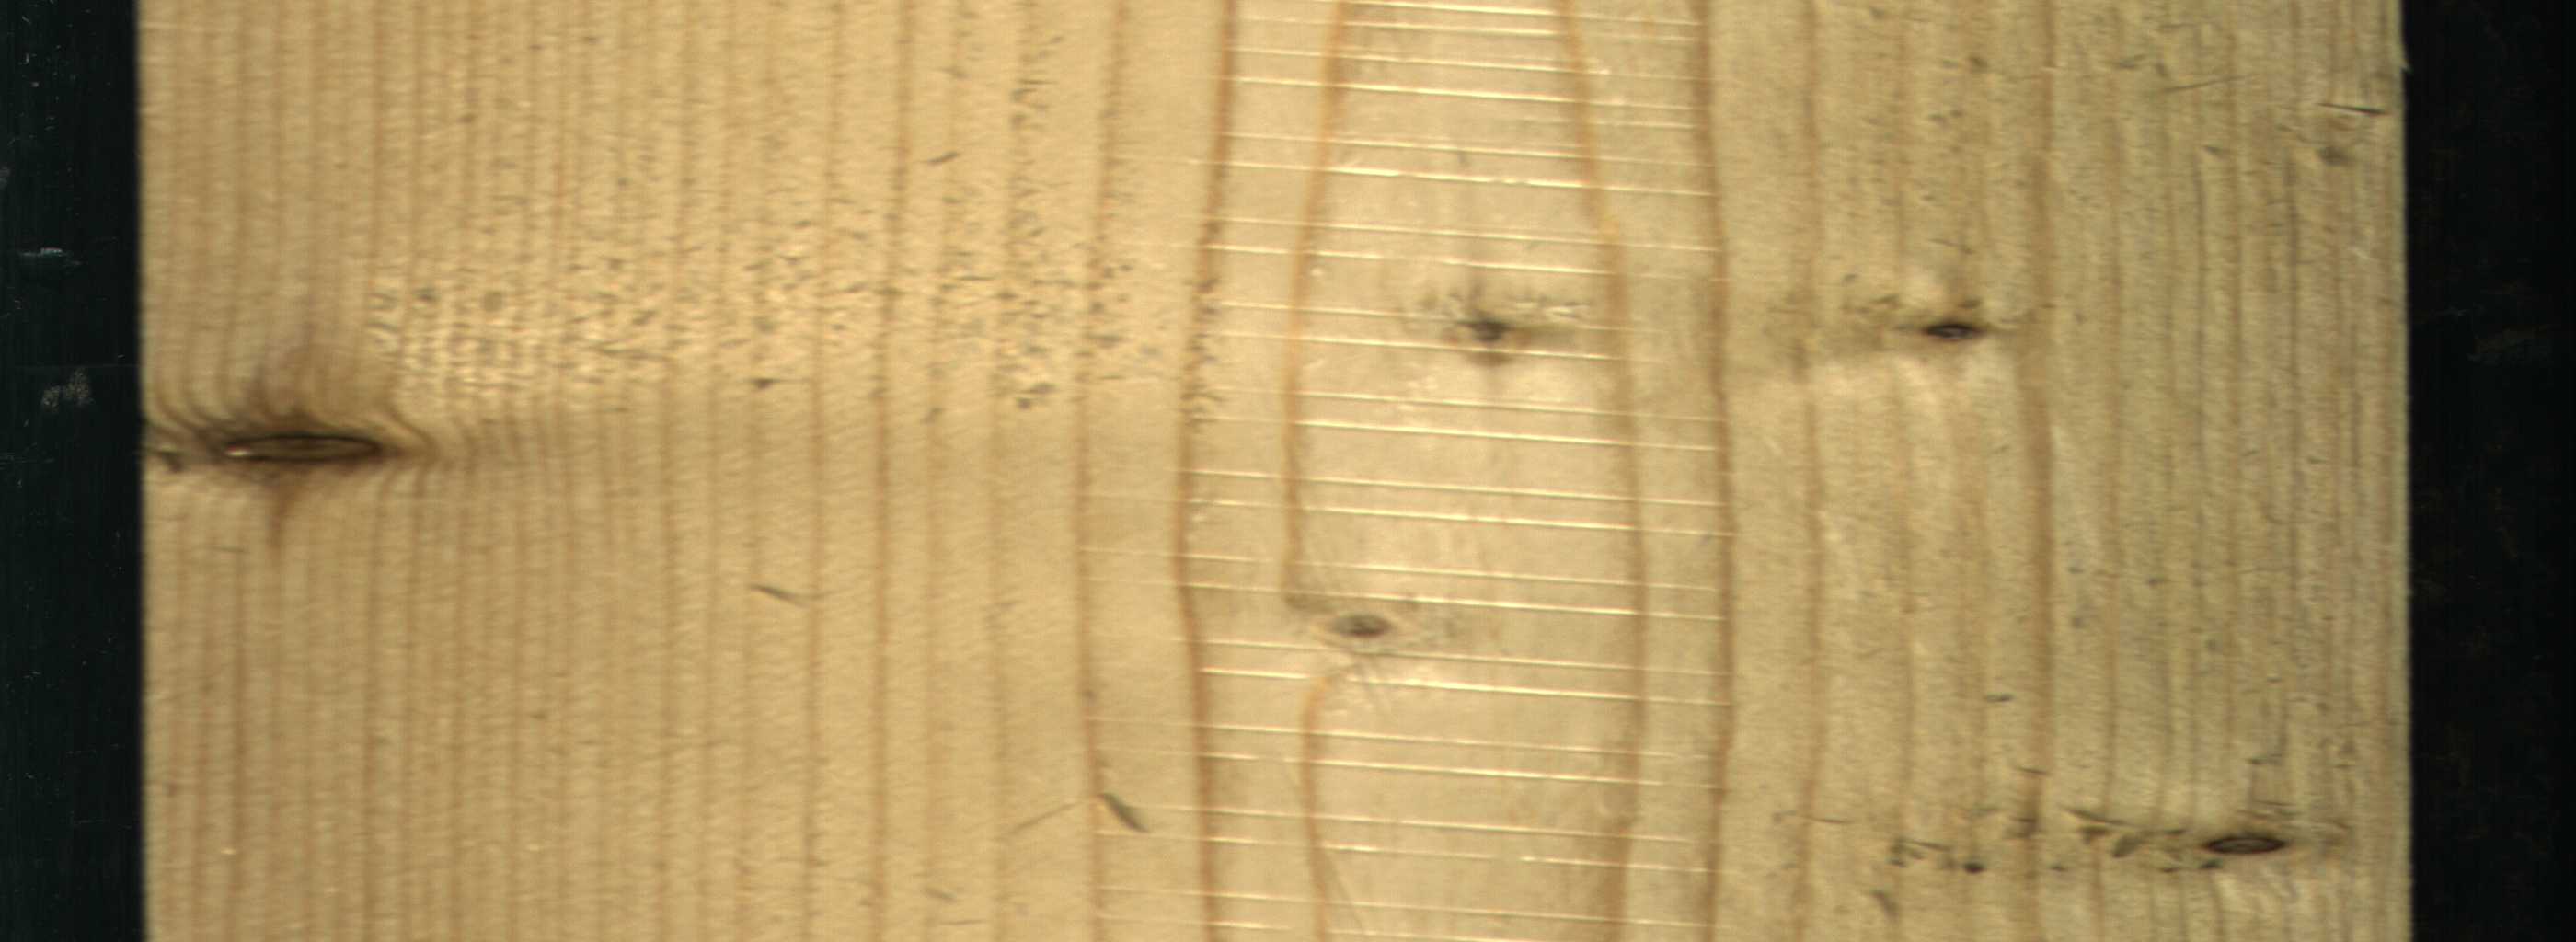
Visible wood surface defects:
Dead_Knot
Dead_Knot
Live_Knot
Live_Knot
Live_Knot